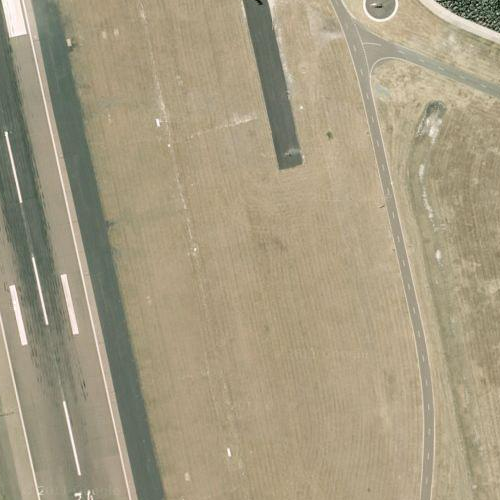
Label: sydney